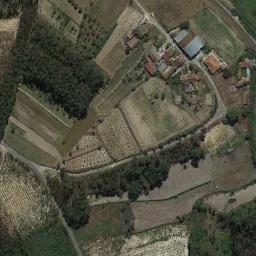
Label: terrace